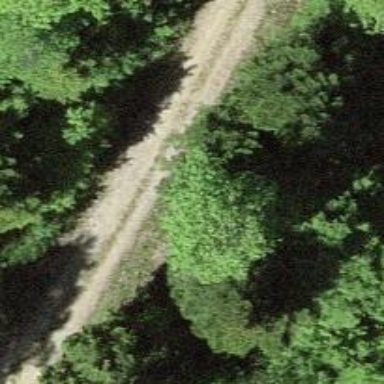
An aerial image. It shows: Gravel track with grade 2 quality.